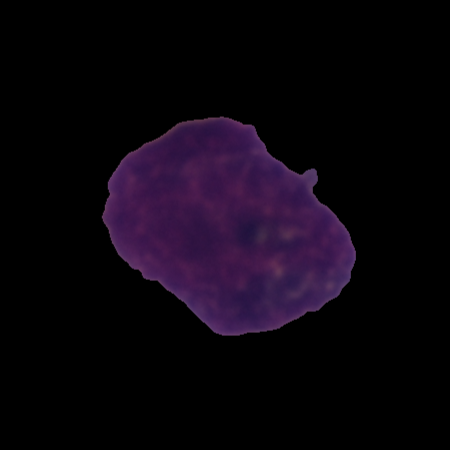
Label: cancer